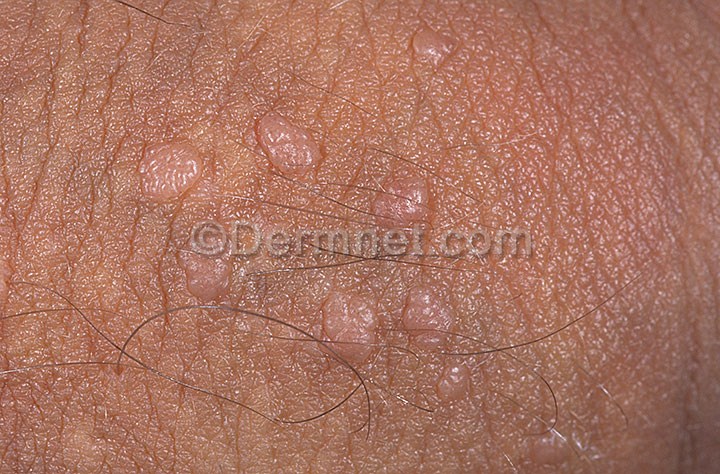
Disease: Herpes HPV and other STDs Photos